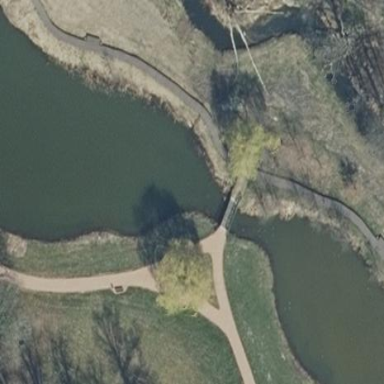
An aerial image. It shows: Serene pond surrounded by nature.